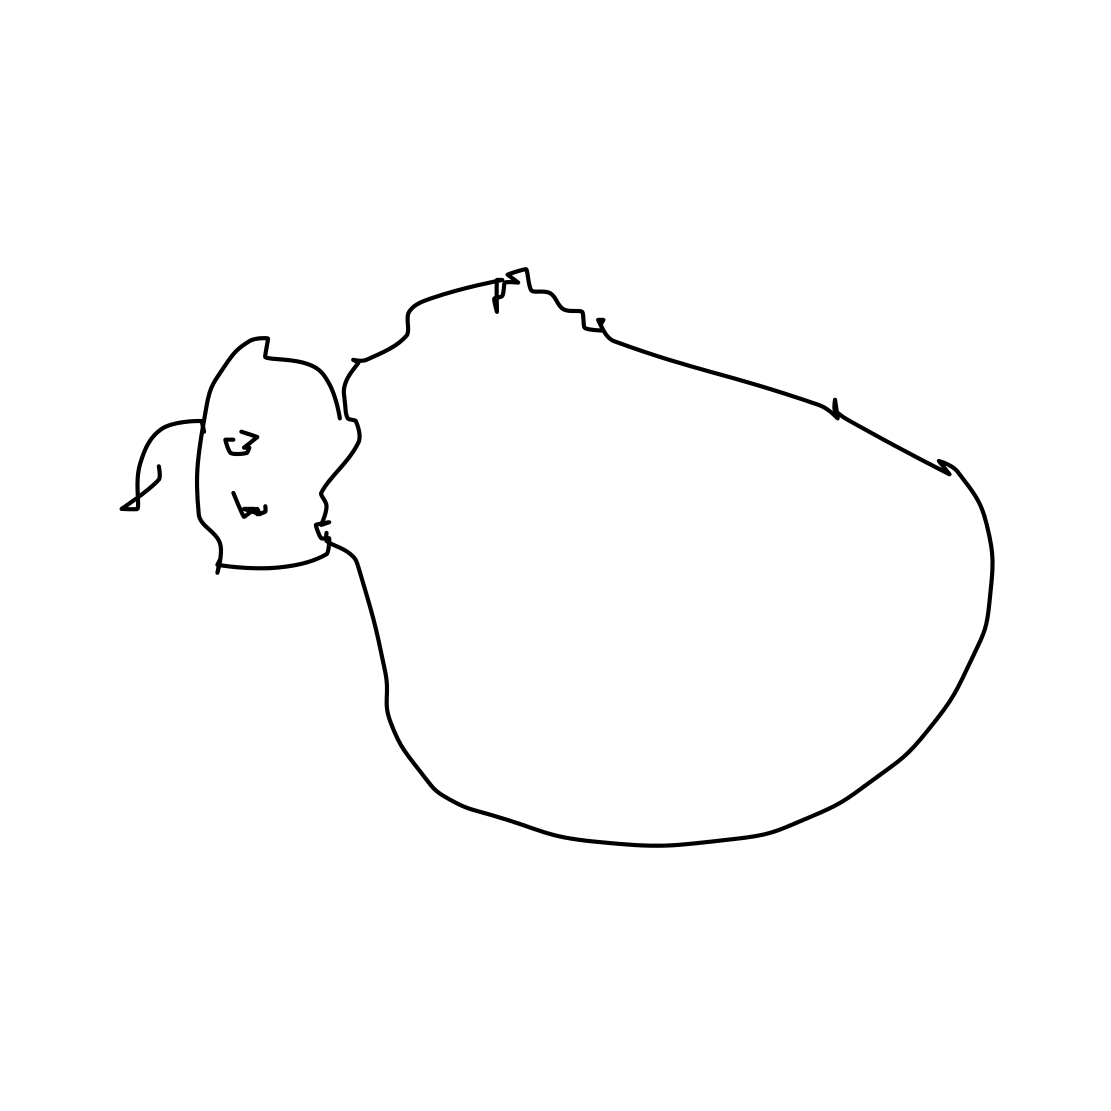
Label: ant